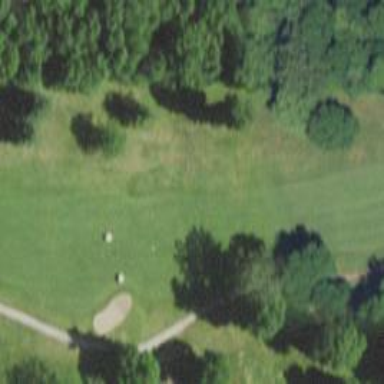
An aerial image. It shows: Grassy area designated as golf fairway.